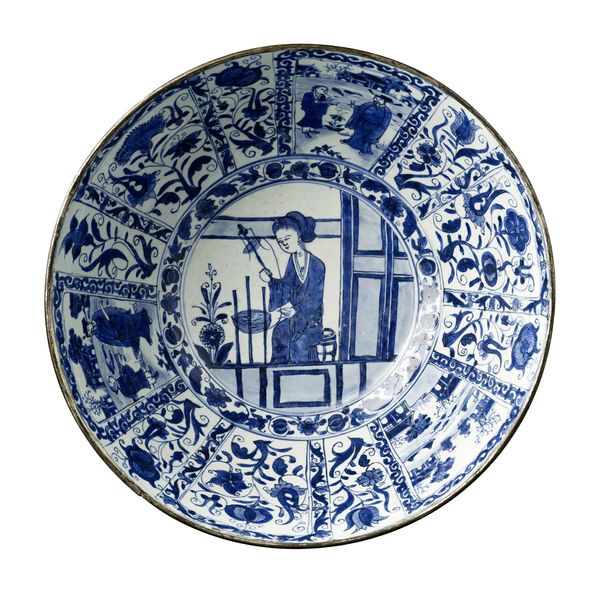
Standort: Hamburg
Institution: Museum für Kunst und Gewerbe Hamburg
Schlagwörter: blau, weiß, landschaft, blume, frau, malerei, schale, teller, arbeit, rund, keramik, rand, handarbeit, metall, porzellan, becken, kunst, china, versilbert, feinarbeit, glasur, weben, spinnen, anlagen, kobaltblau, dynastie, handarbeiten, ming, landschaftsdarstellung, nadelarbeit, cobaltblau, pflanzenornamente, serviergeschirr, händen, míng cháo, mingdynastie, übergangsstil, metallrand